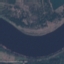
Land use / land cover class: River